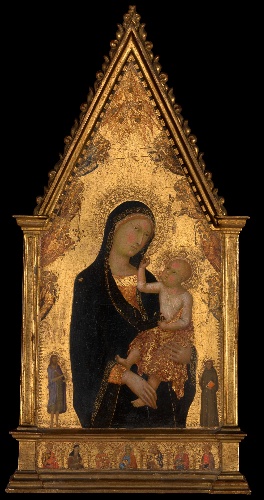
Title: Madonna and Child with Saints and Angels
Artist: Lippo Memmi (Filippo di Memmo)
Artist bio: Italian, Sienese, active by 1317–died 1356
Date: ca. 1350
Object type: Painting
Classification: Paintings
Medium: Tempera on wood, gold ground
Dimensions: Overall, with shaped top and engaged (partially modern) frame, 26 1/4 x 13 in. (66.7 x 33 cm); painted surface 19 3/4 x 10 1/8 in. (50.2 x 25.7 cm); predella 1 1/2 x 10 in. (3.8 x 25.4 cm)
Department: European Paintings
Credit line: Maitland F. Griggs Collection, Bequest of Maitland F. Griggs, 1943
Accession year: 1943
Repository: Metropolitan Museum of Art, New York, NY
Tags: Madonna and Child|Saint Francis|Saint John the Baptist|Angels